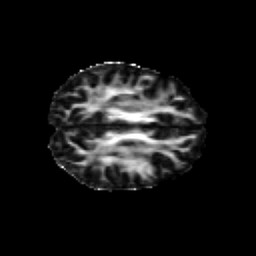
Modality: FA
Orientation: axial
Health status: healthy
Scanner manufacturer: siemens
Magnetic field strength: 3 T
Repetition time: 10 s
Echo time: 0.092 s